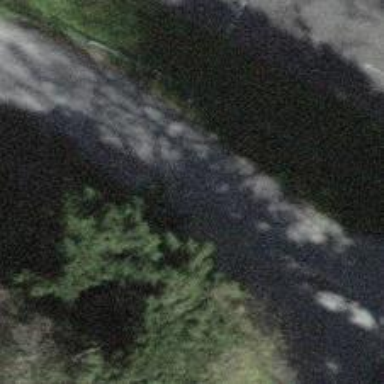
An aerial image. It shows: Unclassified road with asphalt surface.